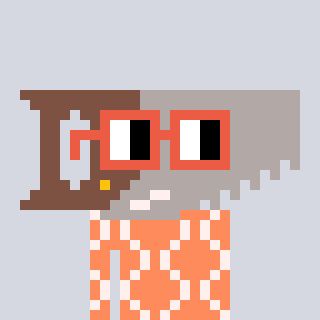
a pixel art character with square orange glasses, a saw-shaped head and a peachy-colored body on a cool background